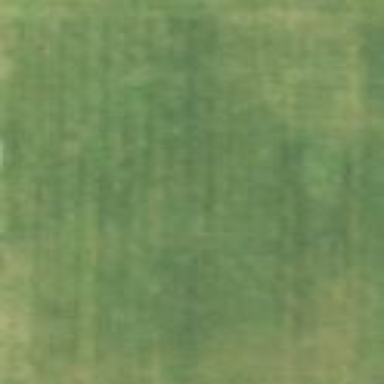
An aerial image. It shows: Soccer pitch for outdoor sports and leisure activities.